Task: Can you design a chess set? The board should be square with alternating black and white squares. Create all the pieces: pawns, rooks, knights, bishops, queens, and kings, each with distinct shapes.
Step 4827:
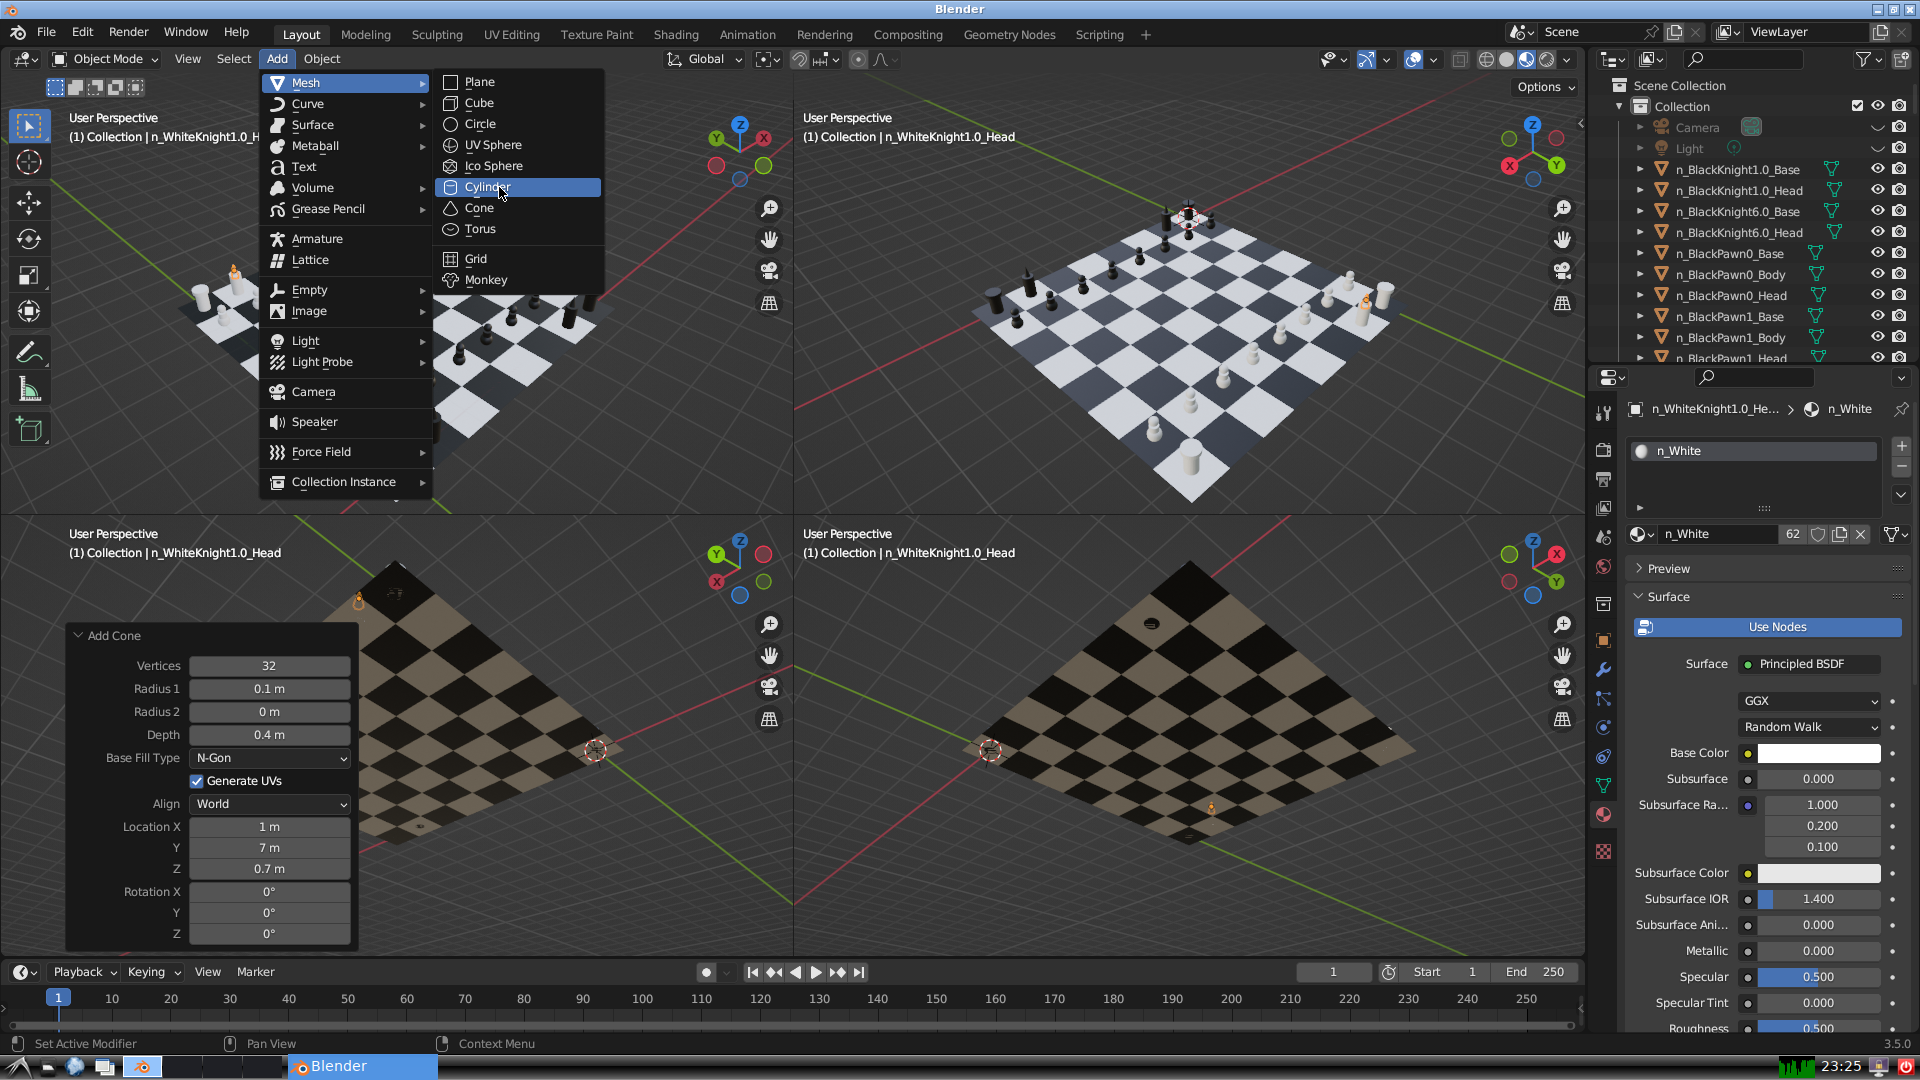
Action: click: no